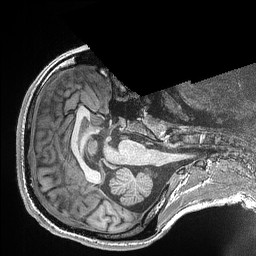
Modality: T1w
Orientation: axial
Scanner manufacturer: siemens
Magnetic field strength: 3 T
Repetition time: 2.3 s
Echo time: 0.00298 s